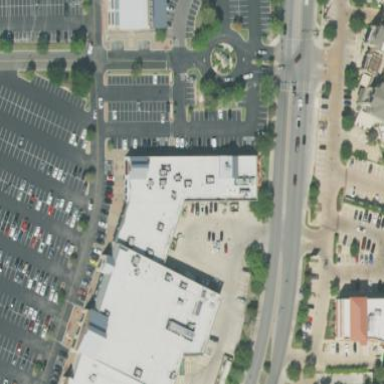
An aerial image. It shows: Retail building.